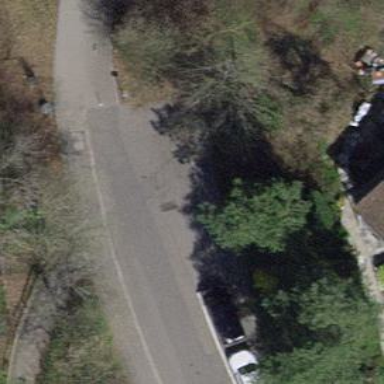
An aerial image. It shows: Residential road with asphalt surface and sidewalks on both sides.